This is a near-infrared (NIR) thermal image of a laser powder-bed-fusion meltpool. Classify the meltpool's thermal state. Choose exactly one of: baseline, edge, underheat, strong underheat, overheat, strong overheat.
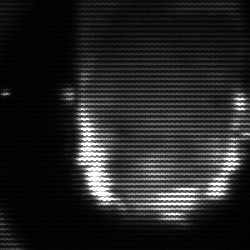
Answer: baseline